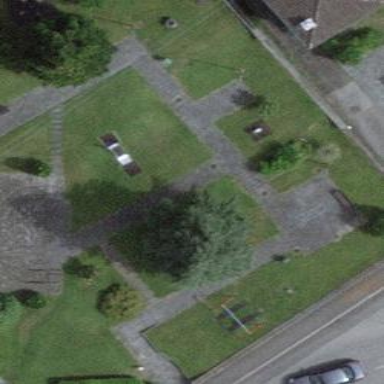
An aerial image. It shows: Park.